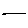
Label: line